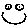
Label: smiley face